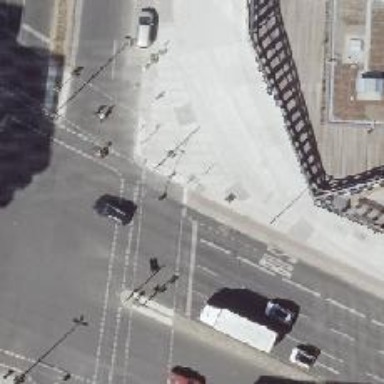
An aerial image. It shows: Road with traffic signals controlling the flow of traffic.